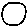
Label: circle